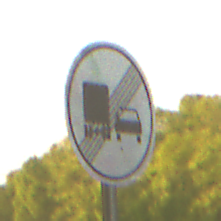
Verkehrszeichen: EndeUeberholverbotKraftfahrzeuge
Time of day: SunriseSunset
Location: Outdoor (RoadRail)
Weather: Clear
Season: NotSpecified
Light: Natural